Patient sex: M
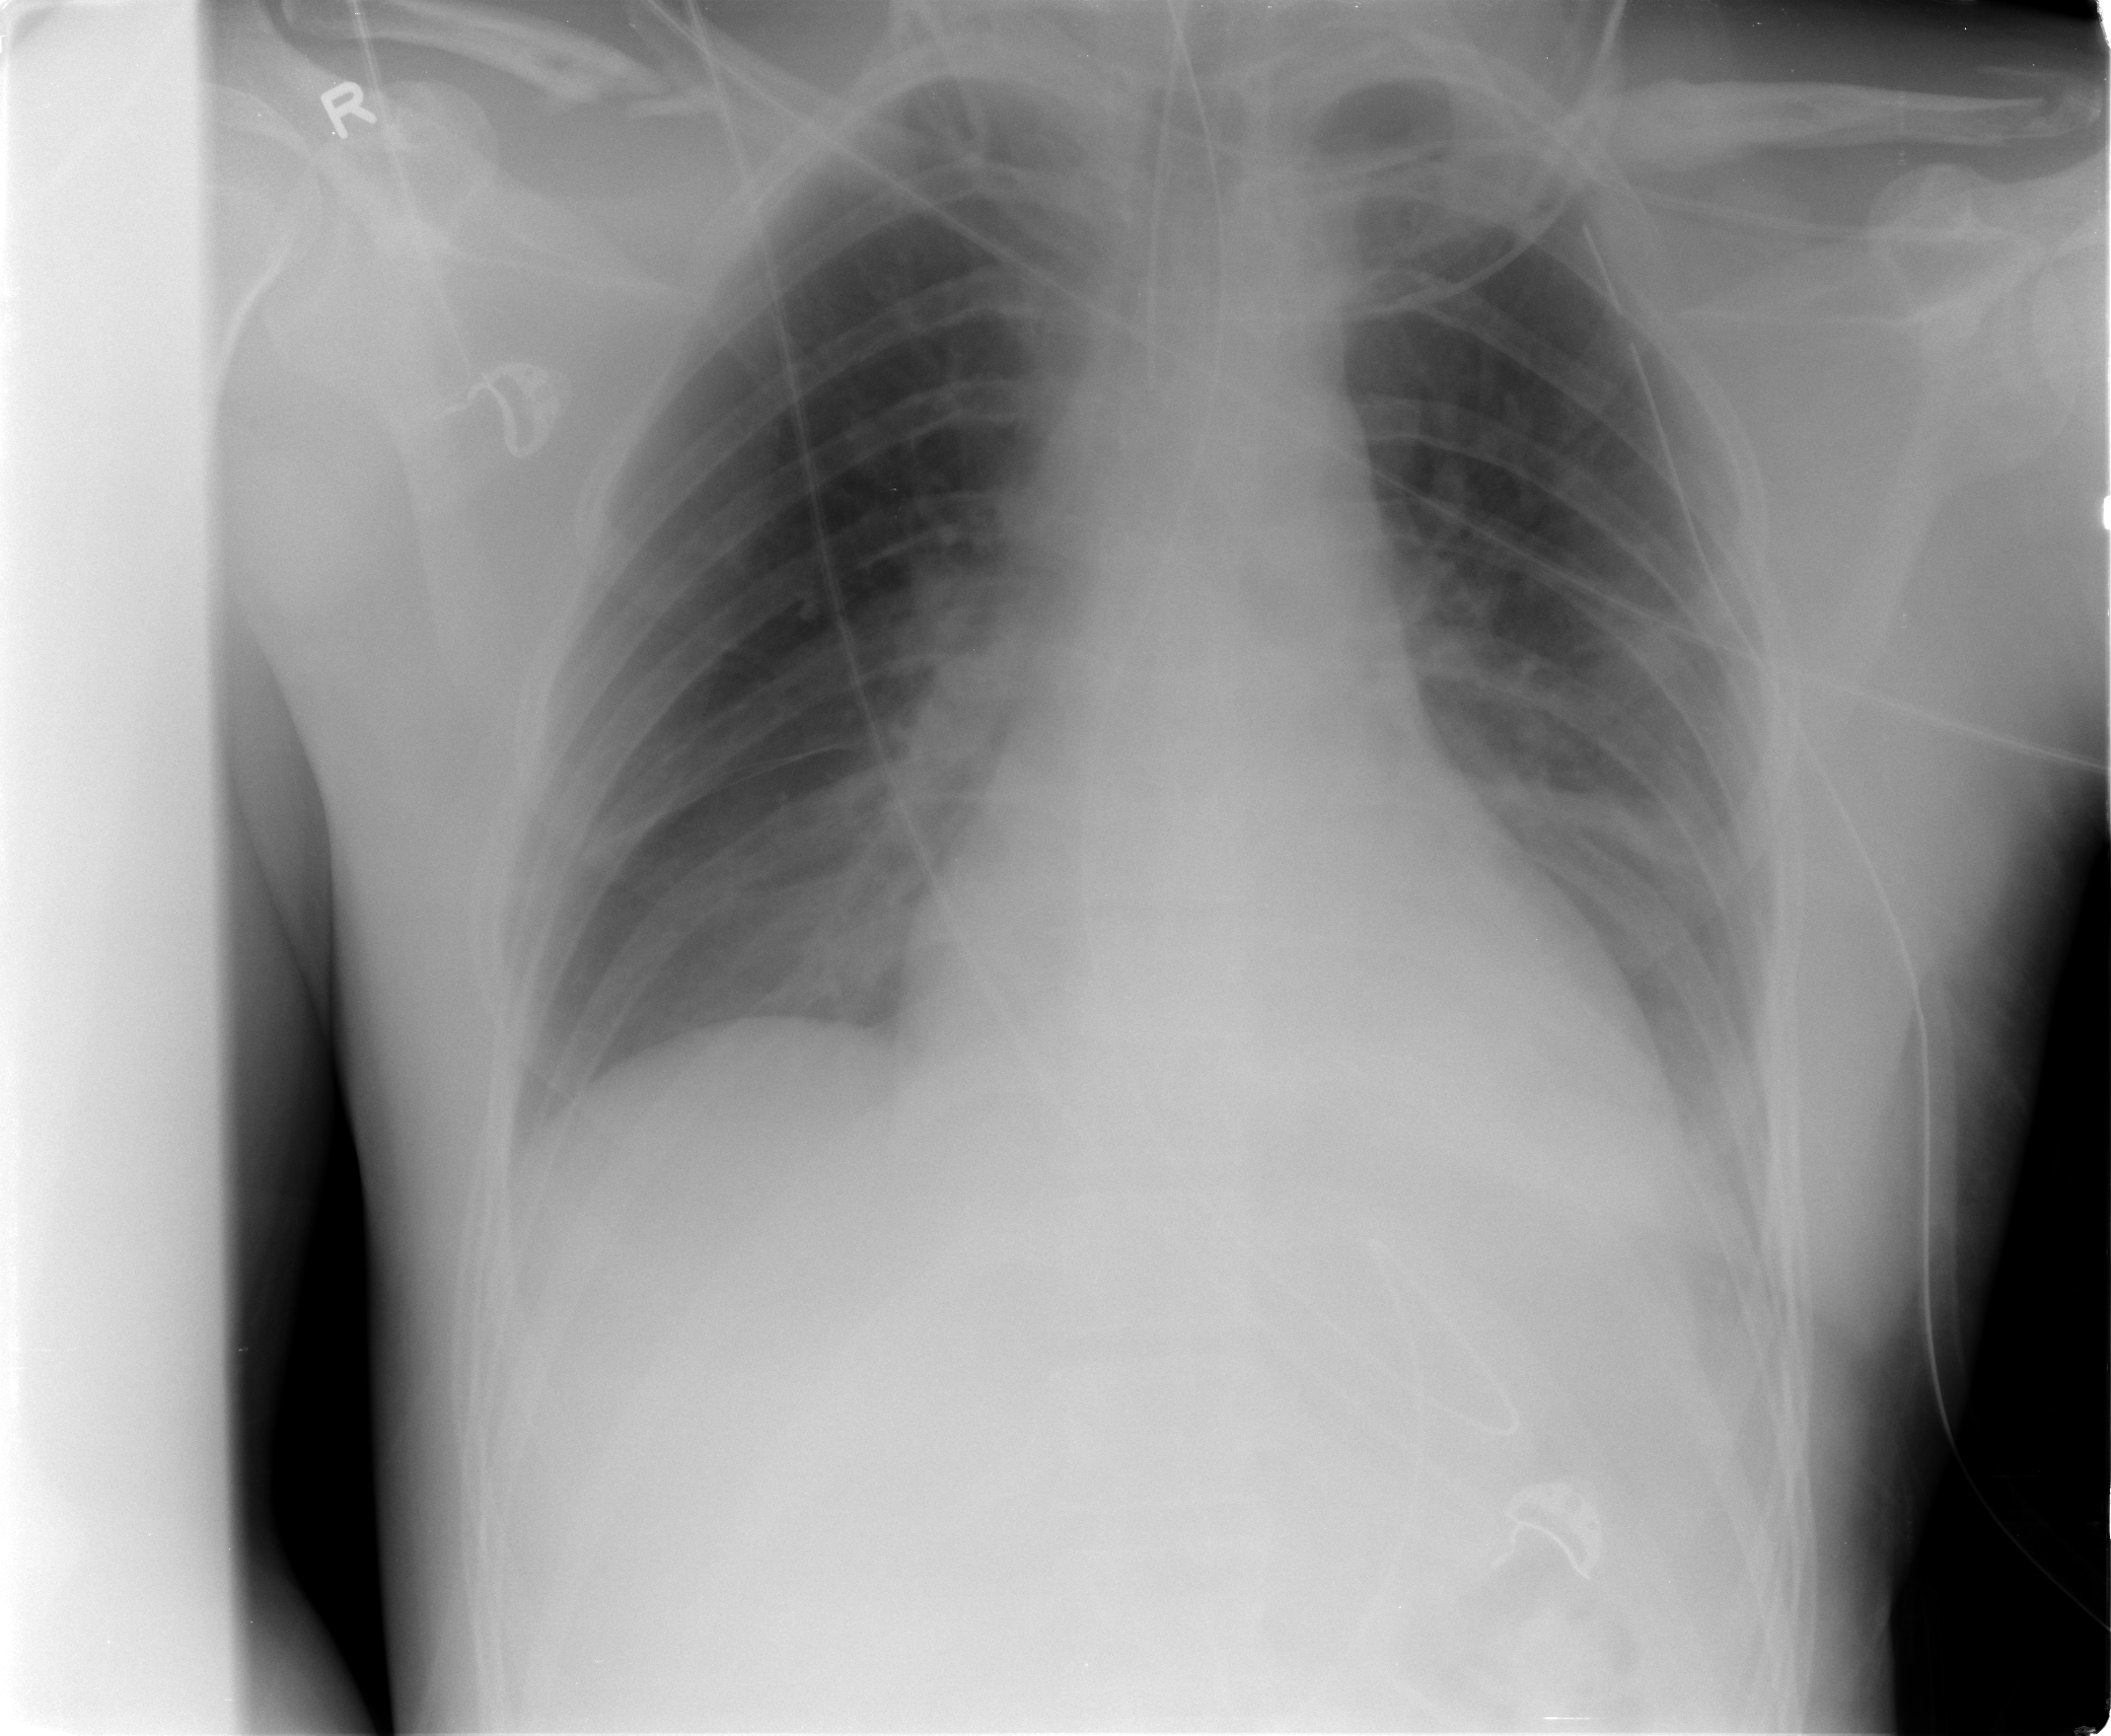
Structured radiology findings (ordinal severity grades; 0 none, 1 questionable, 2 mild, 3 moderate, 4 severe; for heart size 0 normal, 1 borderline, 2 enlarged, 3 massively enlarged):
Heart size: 1
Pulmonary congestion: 0
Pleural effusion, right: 0
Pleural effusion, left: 2
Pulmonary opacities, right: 0
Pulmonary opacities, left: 0
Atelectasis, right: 0
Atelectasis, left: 0